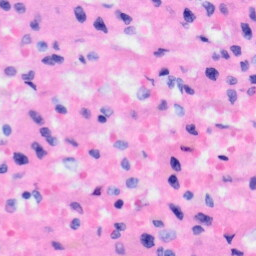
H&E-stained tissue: Liver